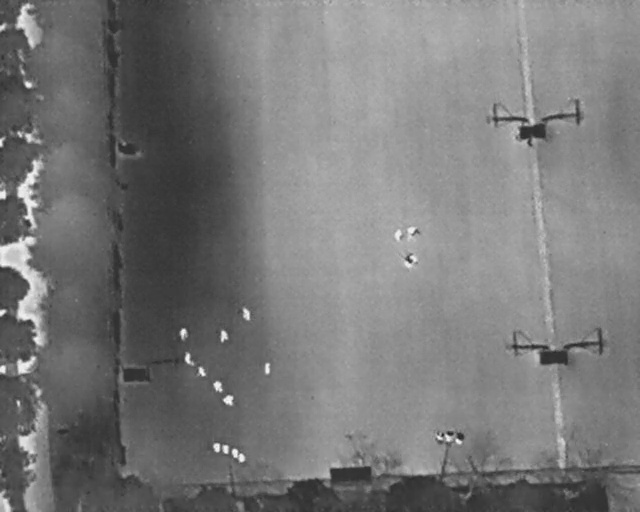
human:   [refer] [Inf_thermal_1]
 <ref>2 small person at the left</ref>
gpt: <box>[[27, 64, 29, 66, 2], [28, 68, 30, 70, 2]]</box>

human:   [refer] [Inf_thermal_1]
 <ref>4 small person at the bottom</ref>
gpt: <box>[[40, 71, 42, 72, 2], [30, 71, 32, 73, 2], [32, 74, 35, 76, 2], [34, 76, 36, 79, 2]]</box>

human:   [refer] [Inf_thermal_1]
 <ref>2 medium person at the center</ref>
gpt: <box>[[63, 44, 65, 47, 2], [62, 49, 65, 52, 2]]</box>

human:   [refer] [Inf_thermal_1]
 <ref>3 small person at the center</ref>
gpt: <box>[[61, 44, 63, 46, 2], [37, 60, 39, 62, 2], [33, 64, 36, 66, 2]]</box>